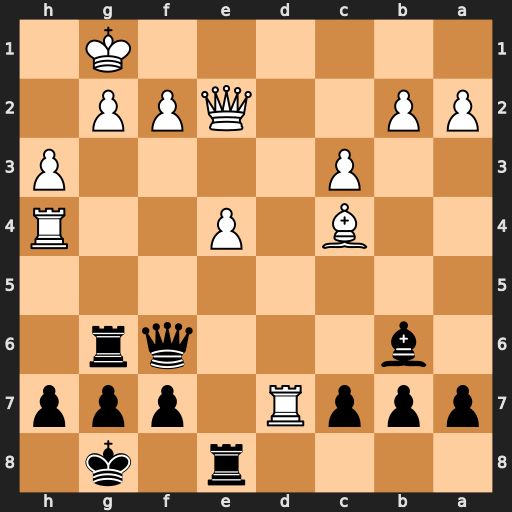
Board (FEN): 4r1k1/pppR1ppp/1b3qr1/8/2B1P2R/2P4P/PP2QPP1/6K1
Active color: b
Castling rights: -
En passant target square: -
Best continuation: Qxh4 Bxf7+ Kf8 Bxg6 hxg6 Qf3+ Qf6